Question: I am newbie in Sql Server.I am trying to attach AdventureWorks database with Sql Server 2008(Window 7).following Error -

Can anyone tell me that how I can solve this problem?
Thanks in advance.
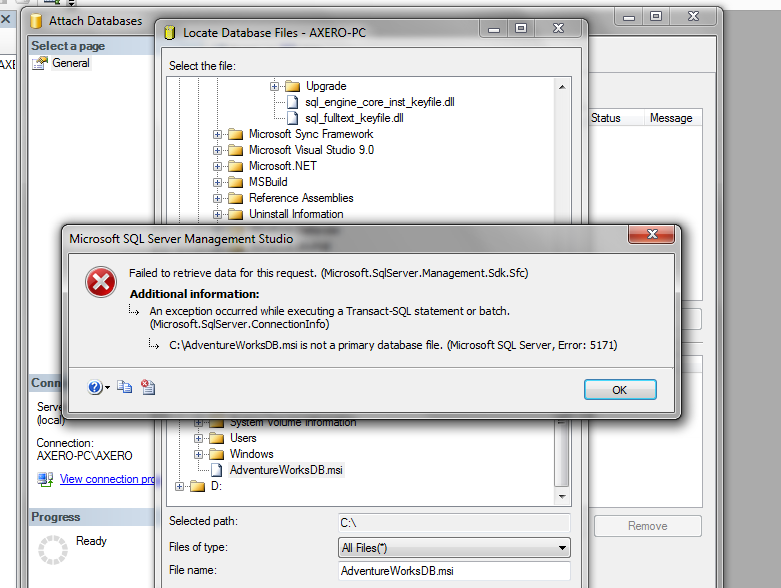
Answer: You are trying to attach AdventureWorksDB.msi. First run this msi file, it will extract its contents somewhere. Then you will need to attach a file with extension .mdf.